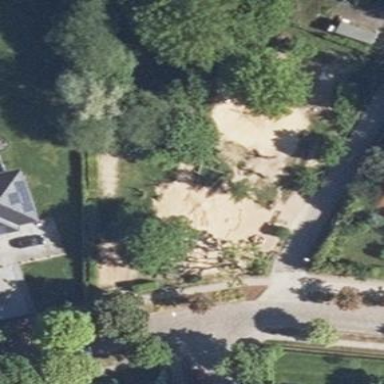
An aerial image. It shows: Playground area for leisure land.